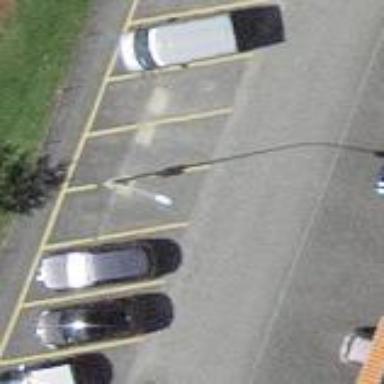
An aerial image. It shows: Street side parking area.